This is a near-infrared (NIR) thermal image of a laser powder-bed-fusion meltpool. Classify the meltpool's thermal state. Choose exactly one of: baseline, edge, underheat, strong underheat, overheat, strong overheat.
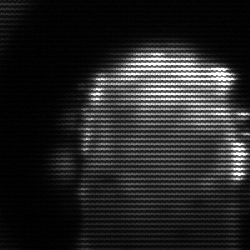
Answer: baseline